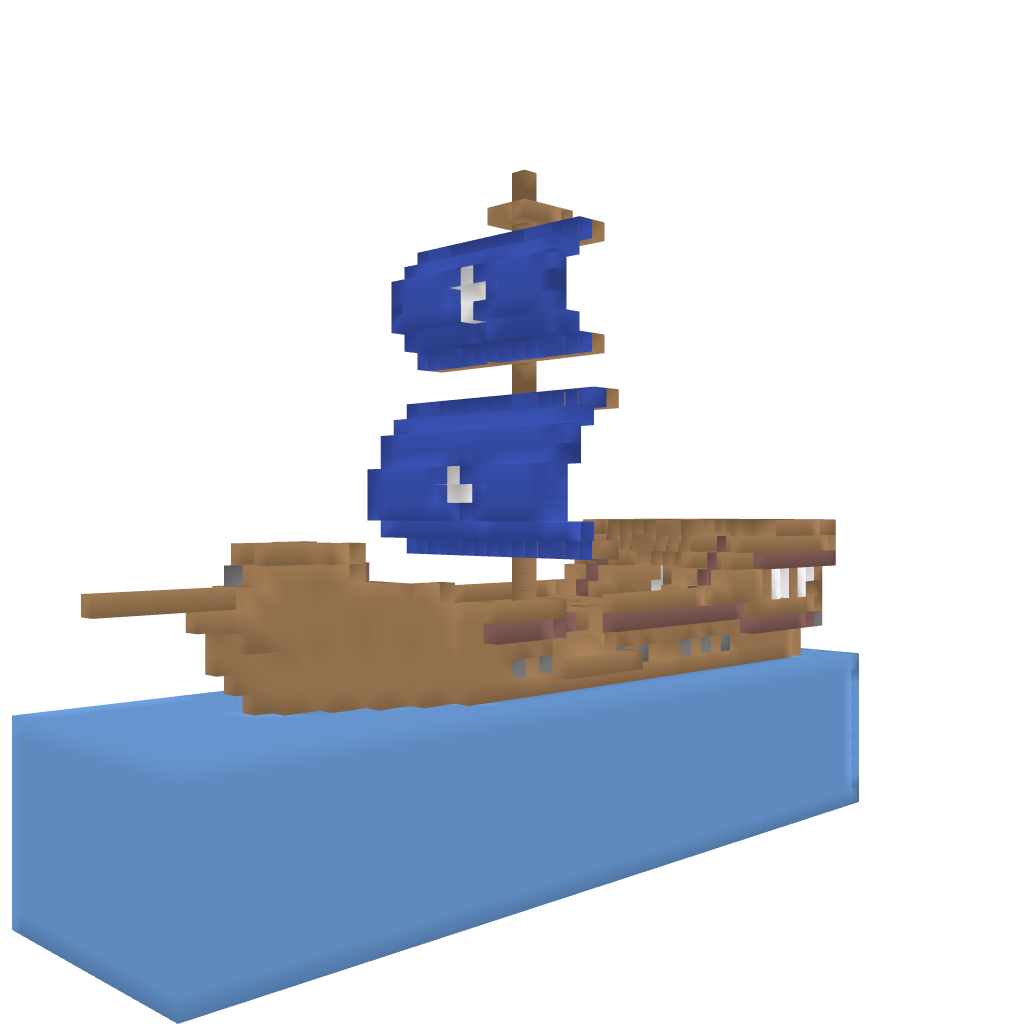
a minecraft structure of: warship bad low quality